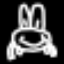
Label: frog